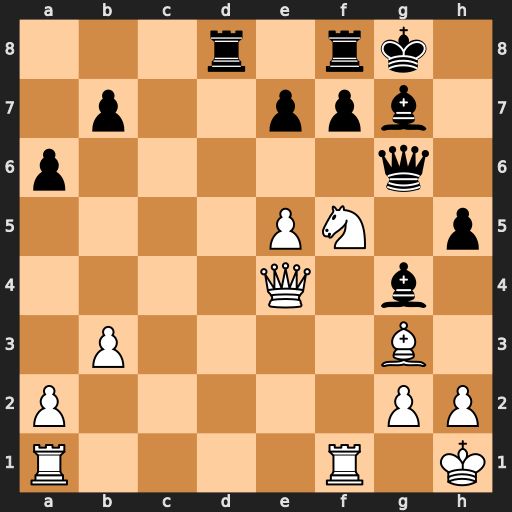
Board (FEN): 3r1rk1/1p2ppb1/p5q1/4PN1p/4Q1b1/1P4B1/P5PP/R4R1K
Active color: w
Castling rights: -
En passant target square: -
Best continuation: Nxe7+ Kh7 Nxg6